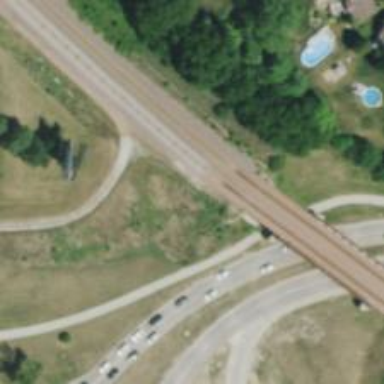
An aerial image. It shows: Bridge over railway line.